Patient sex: F
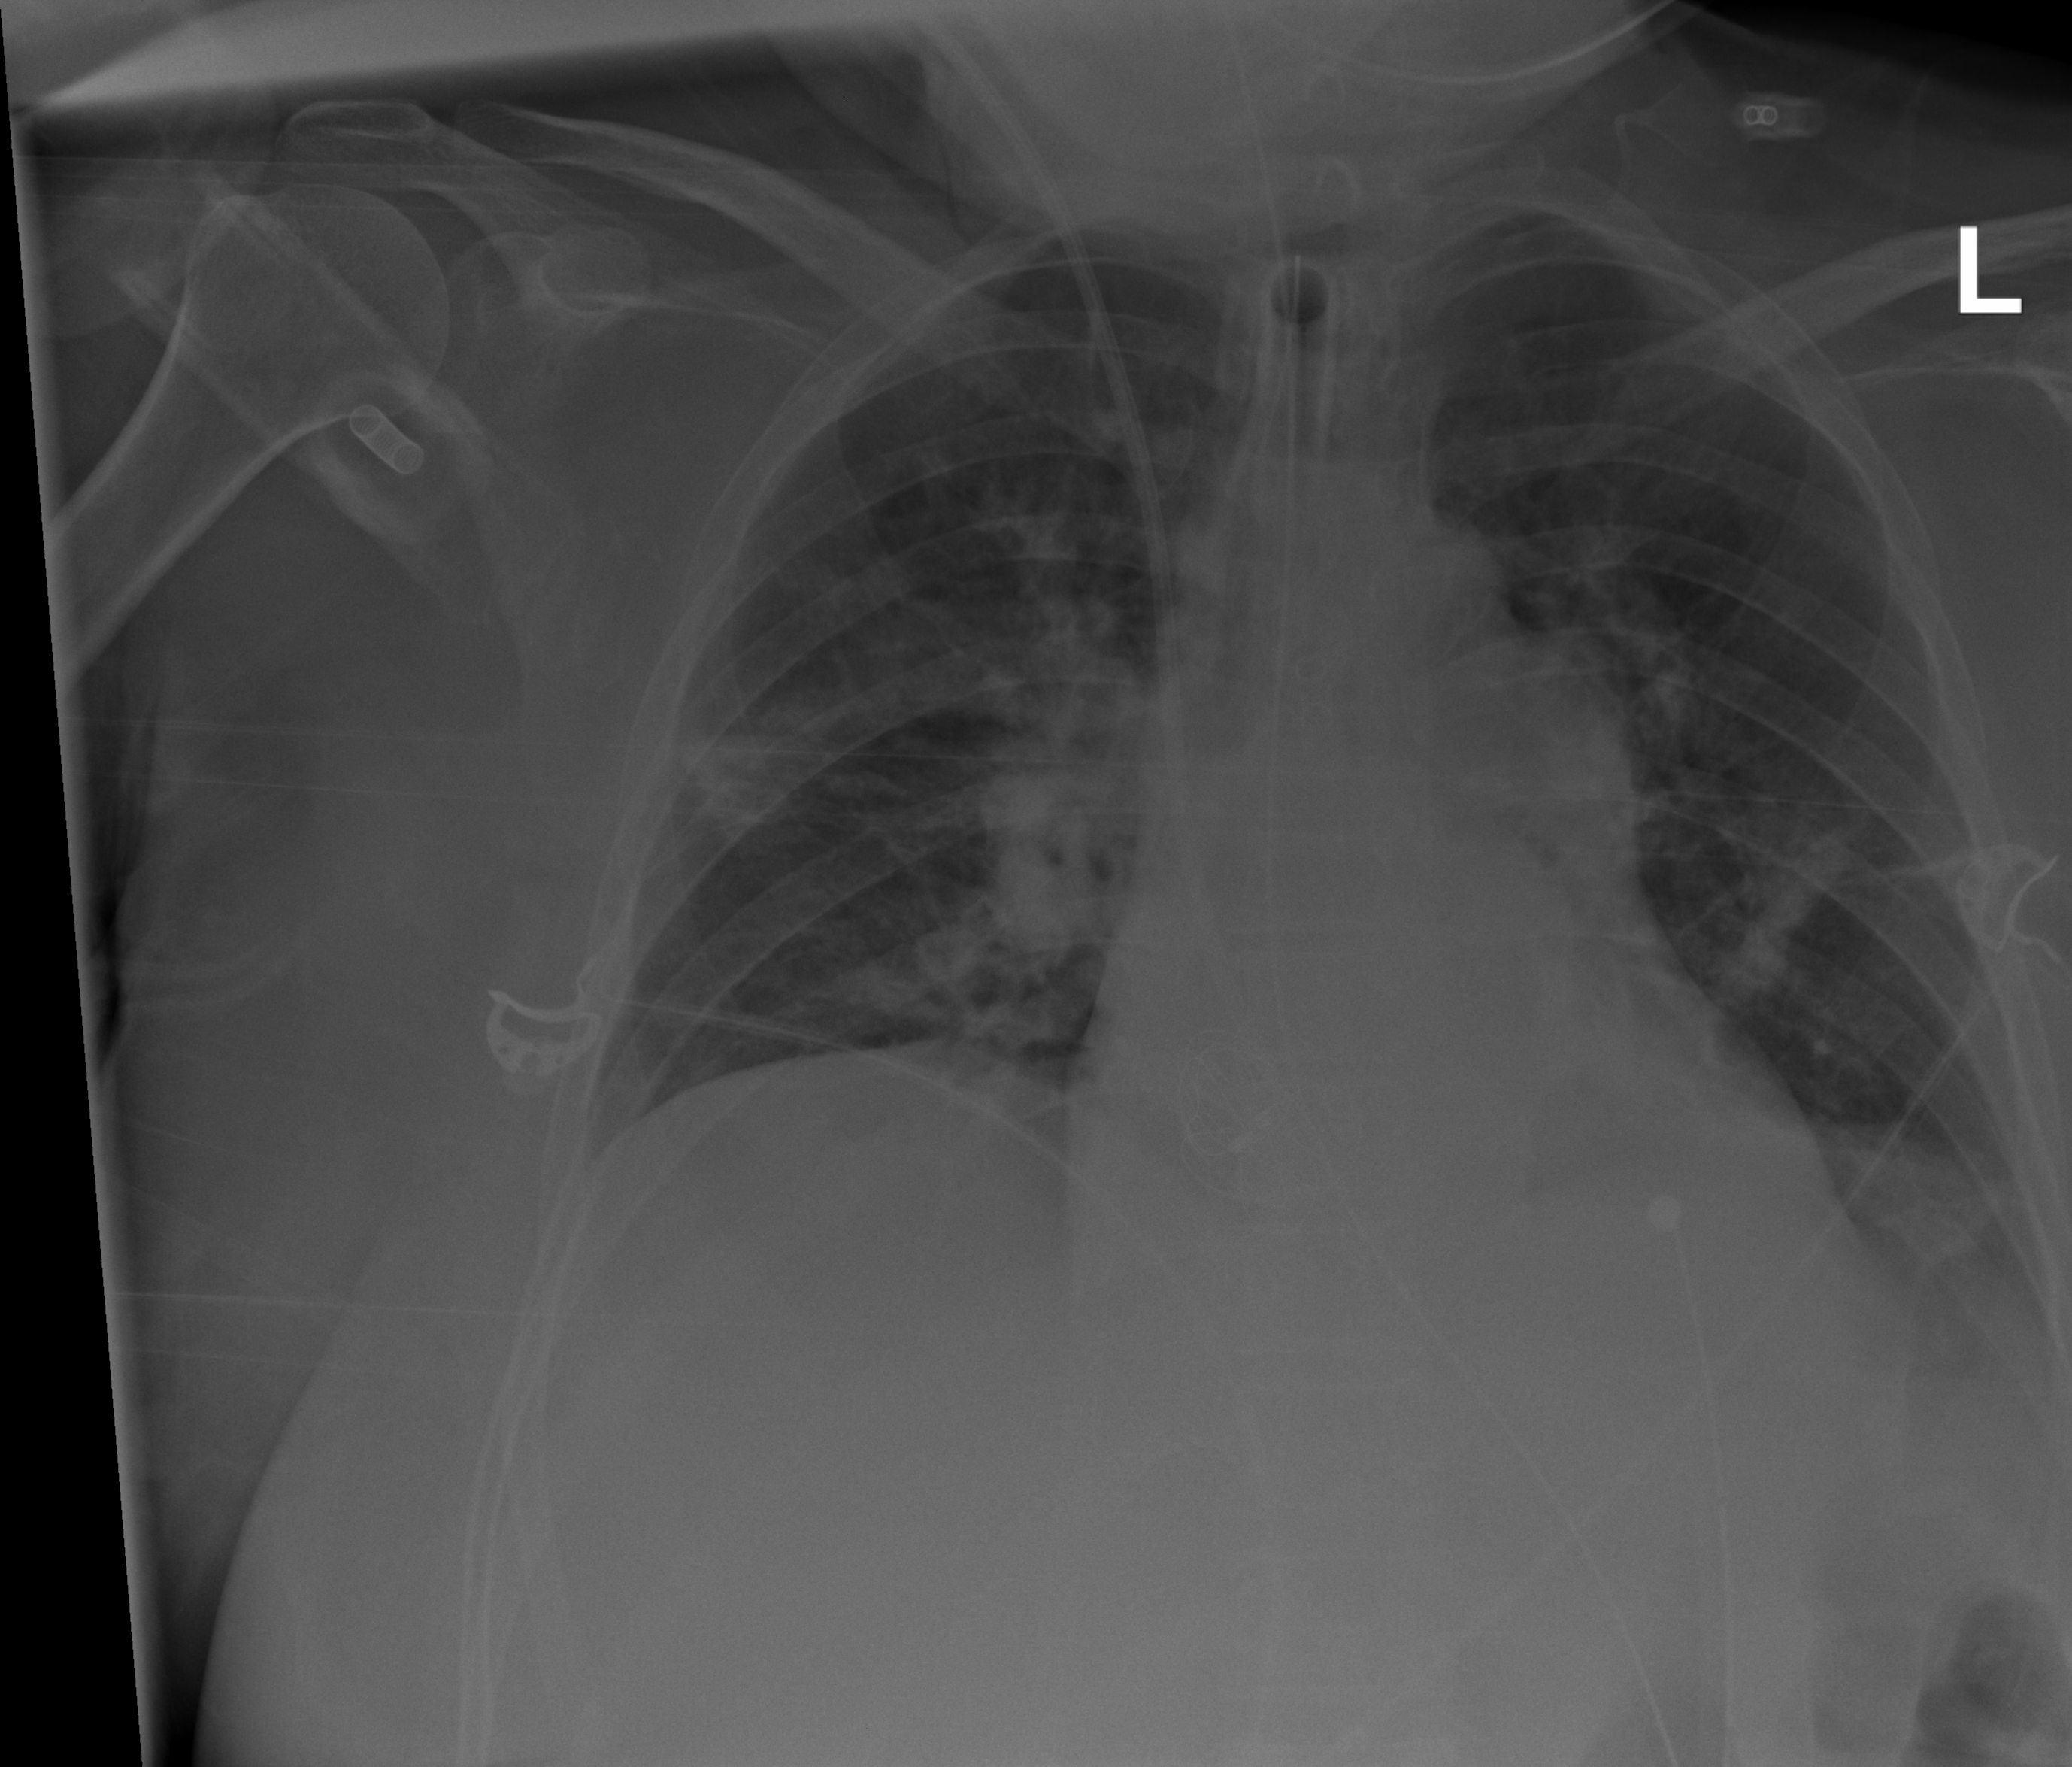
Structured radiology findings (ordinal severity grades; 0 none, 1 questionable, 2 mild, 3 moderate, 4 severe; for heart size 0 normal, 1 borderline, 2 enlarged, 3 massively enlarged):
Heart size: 0
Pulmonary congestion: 0
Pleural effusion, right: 0
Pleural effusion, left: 2
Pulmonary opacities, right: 2
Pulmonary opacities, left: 0
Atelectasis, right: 2
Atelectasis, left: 2